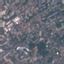
Label: Residential